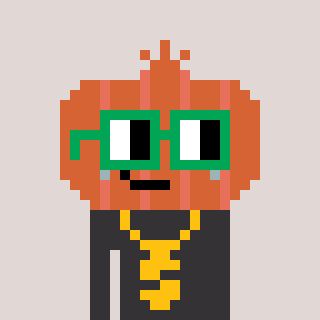
a pixel art character with square green glasses, a onion-shaped head and a grayscale-colored body on a warm background